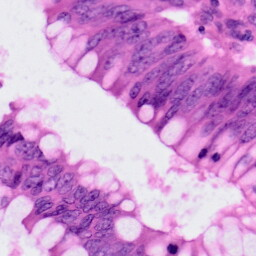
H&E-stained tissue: Colon